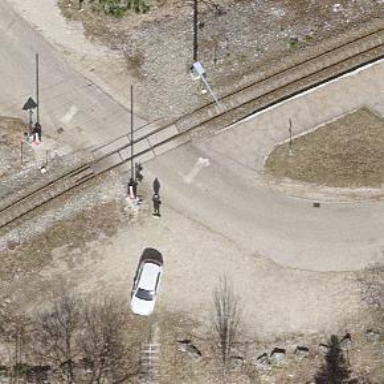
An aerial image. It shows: Level crossing along the railway.